Question: Consider the TFS wizard when creating a new Team Project in Team Foundation Server 2010.
The default option is "".
Is there an option somewhere in the TFS Admin Console, registry, or a Powershell command to have the default set to "" ?

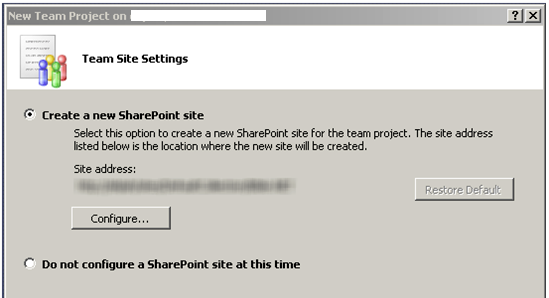
Answer: You can <URL>, modify the ProcessTemplate.xml file and exclude the WSS task. Then upload the process template with a new name, or replace the previous one.